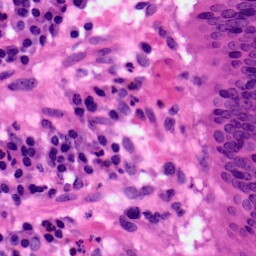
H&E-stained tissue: Pancreatic